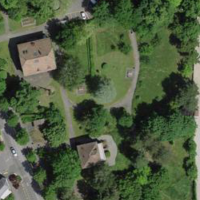
EUNIS habitat code: 53
Species observed at this site:
Cotinus coggygria